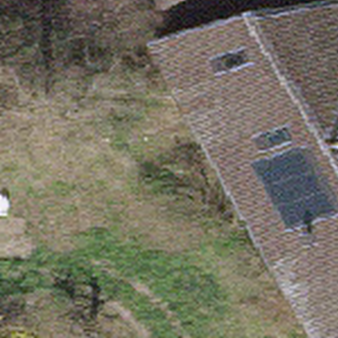
Label: other